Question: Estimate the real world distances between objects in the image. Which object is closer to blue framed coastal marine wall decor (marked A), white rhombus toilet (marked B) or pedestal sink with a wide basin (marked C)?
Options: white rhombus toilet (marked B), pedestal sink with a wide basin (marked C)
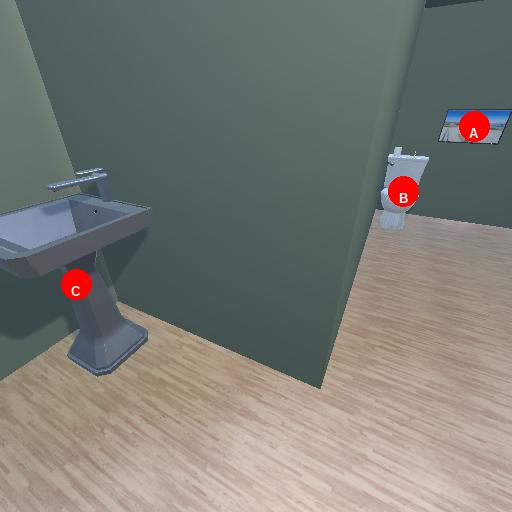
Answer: white rhombus toilet (marked B)